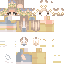
A female human skin with pale skin, wearing blonde long hair dressed in a blue hoodie and brown pants, featuring a closed mouth.